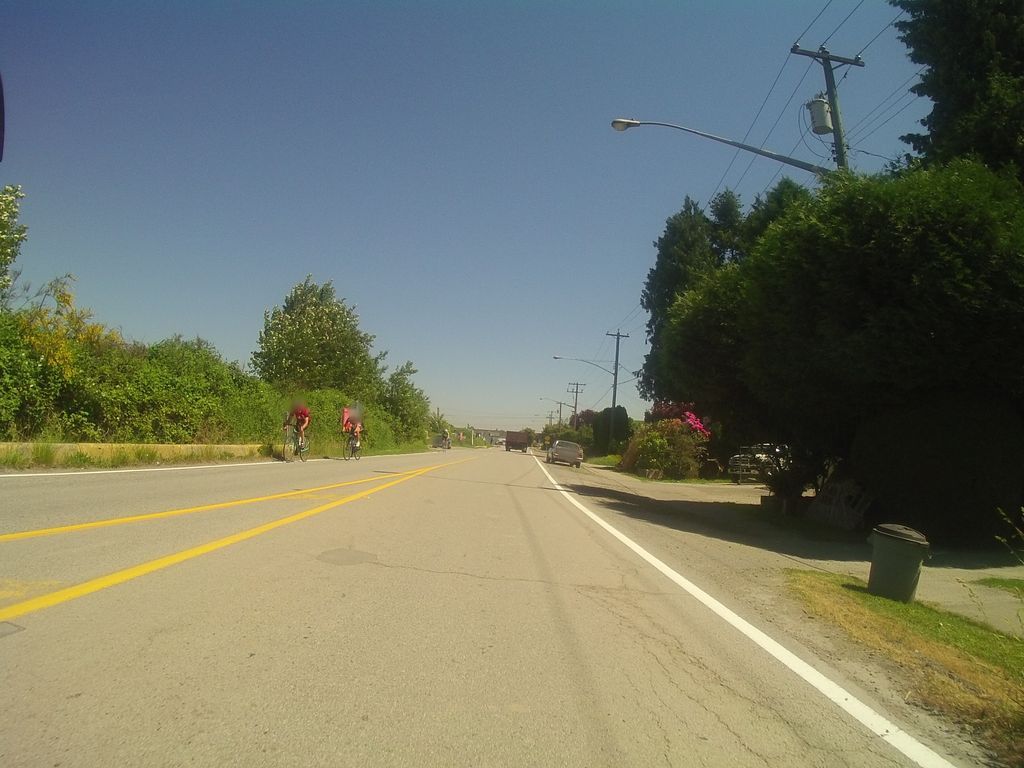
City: vancouver